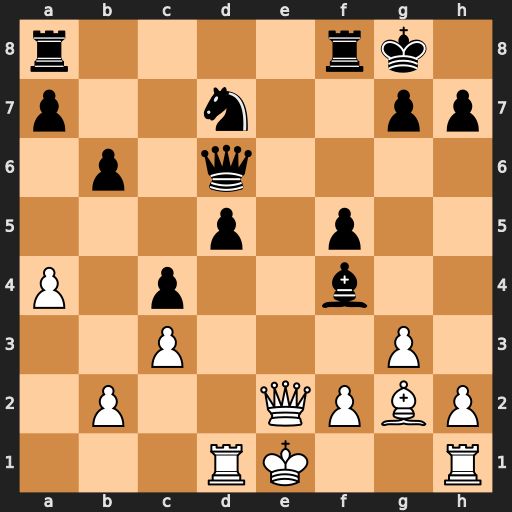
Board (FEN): r4rk1/p2n2pp/1p1q4/3p1p2/P1p2b2/2P3P1/1P2QPBP/3RK2R
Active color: w
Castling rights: K
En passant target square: -
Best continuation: Bxd5+ Qxd5 Rxd5